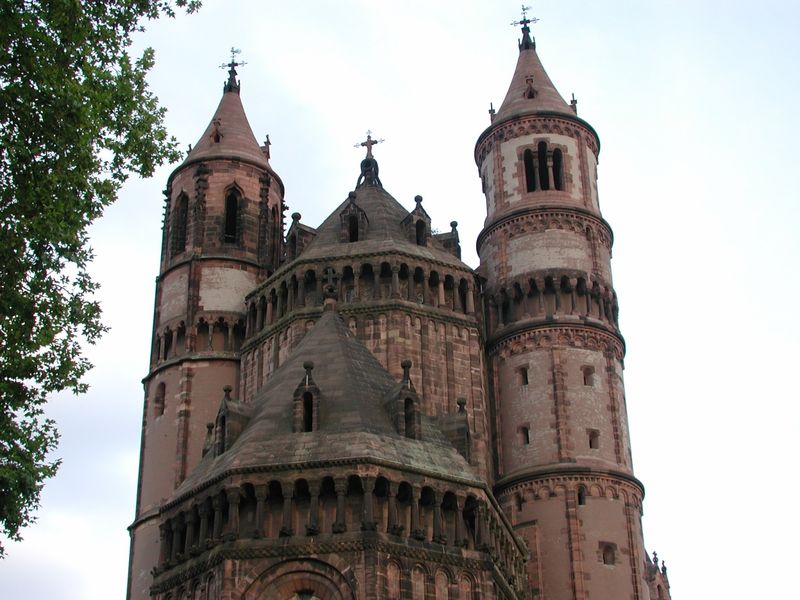
Titel: Dom St. Peter und Paul in Worms
Standort: Worms, Dom (EU - D - RP)
Schlagwörter: hell, säulen, dach, rot, stein, kirche, foto, bögen, kreuz, türme, dom, gauben, sandstein, schief, romanisch, von unten, säulen,baum